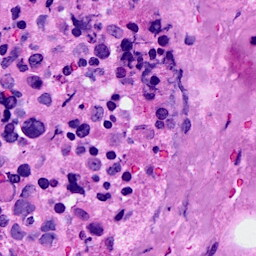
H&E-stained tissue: Breast